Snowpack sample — Loveland Pass, Silver Plume, Colorado, USA (12/14/25, 10:50 AM MST)
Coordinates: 39.664, -105.882
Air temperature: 36 °F
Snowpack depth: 67 cm
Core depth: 10 cm
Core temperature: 50 °F
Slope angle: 6°, slope face: 326°
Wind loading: low
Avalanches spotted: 0
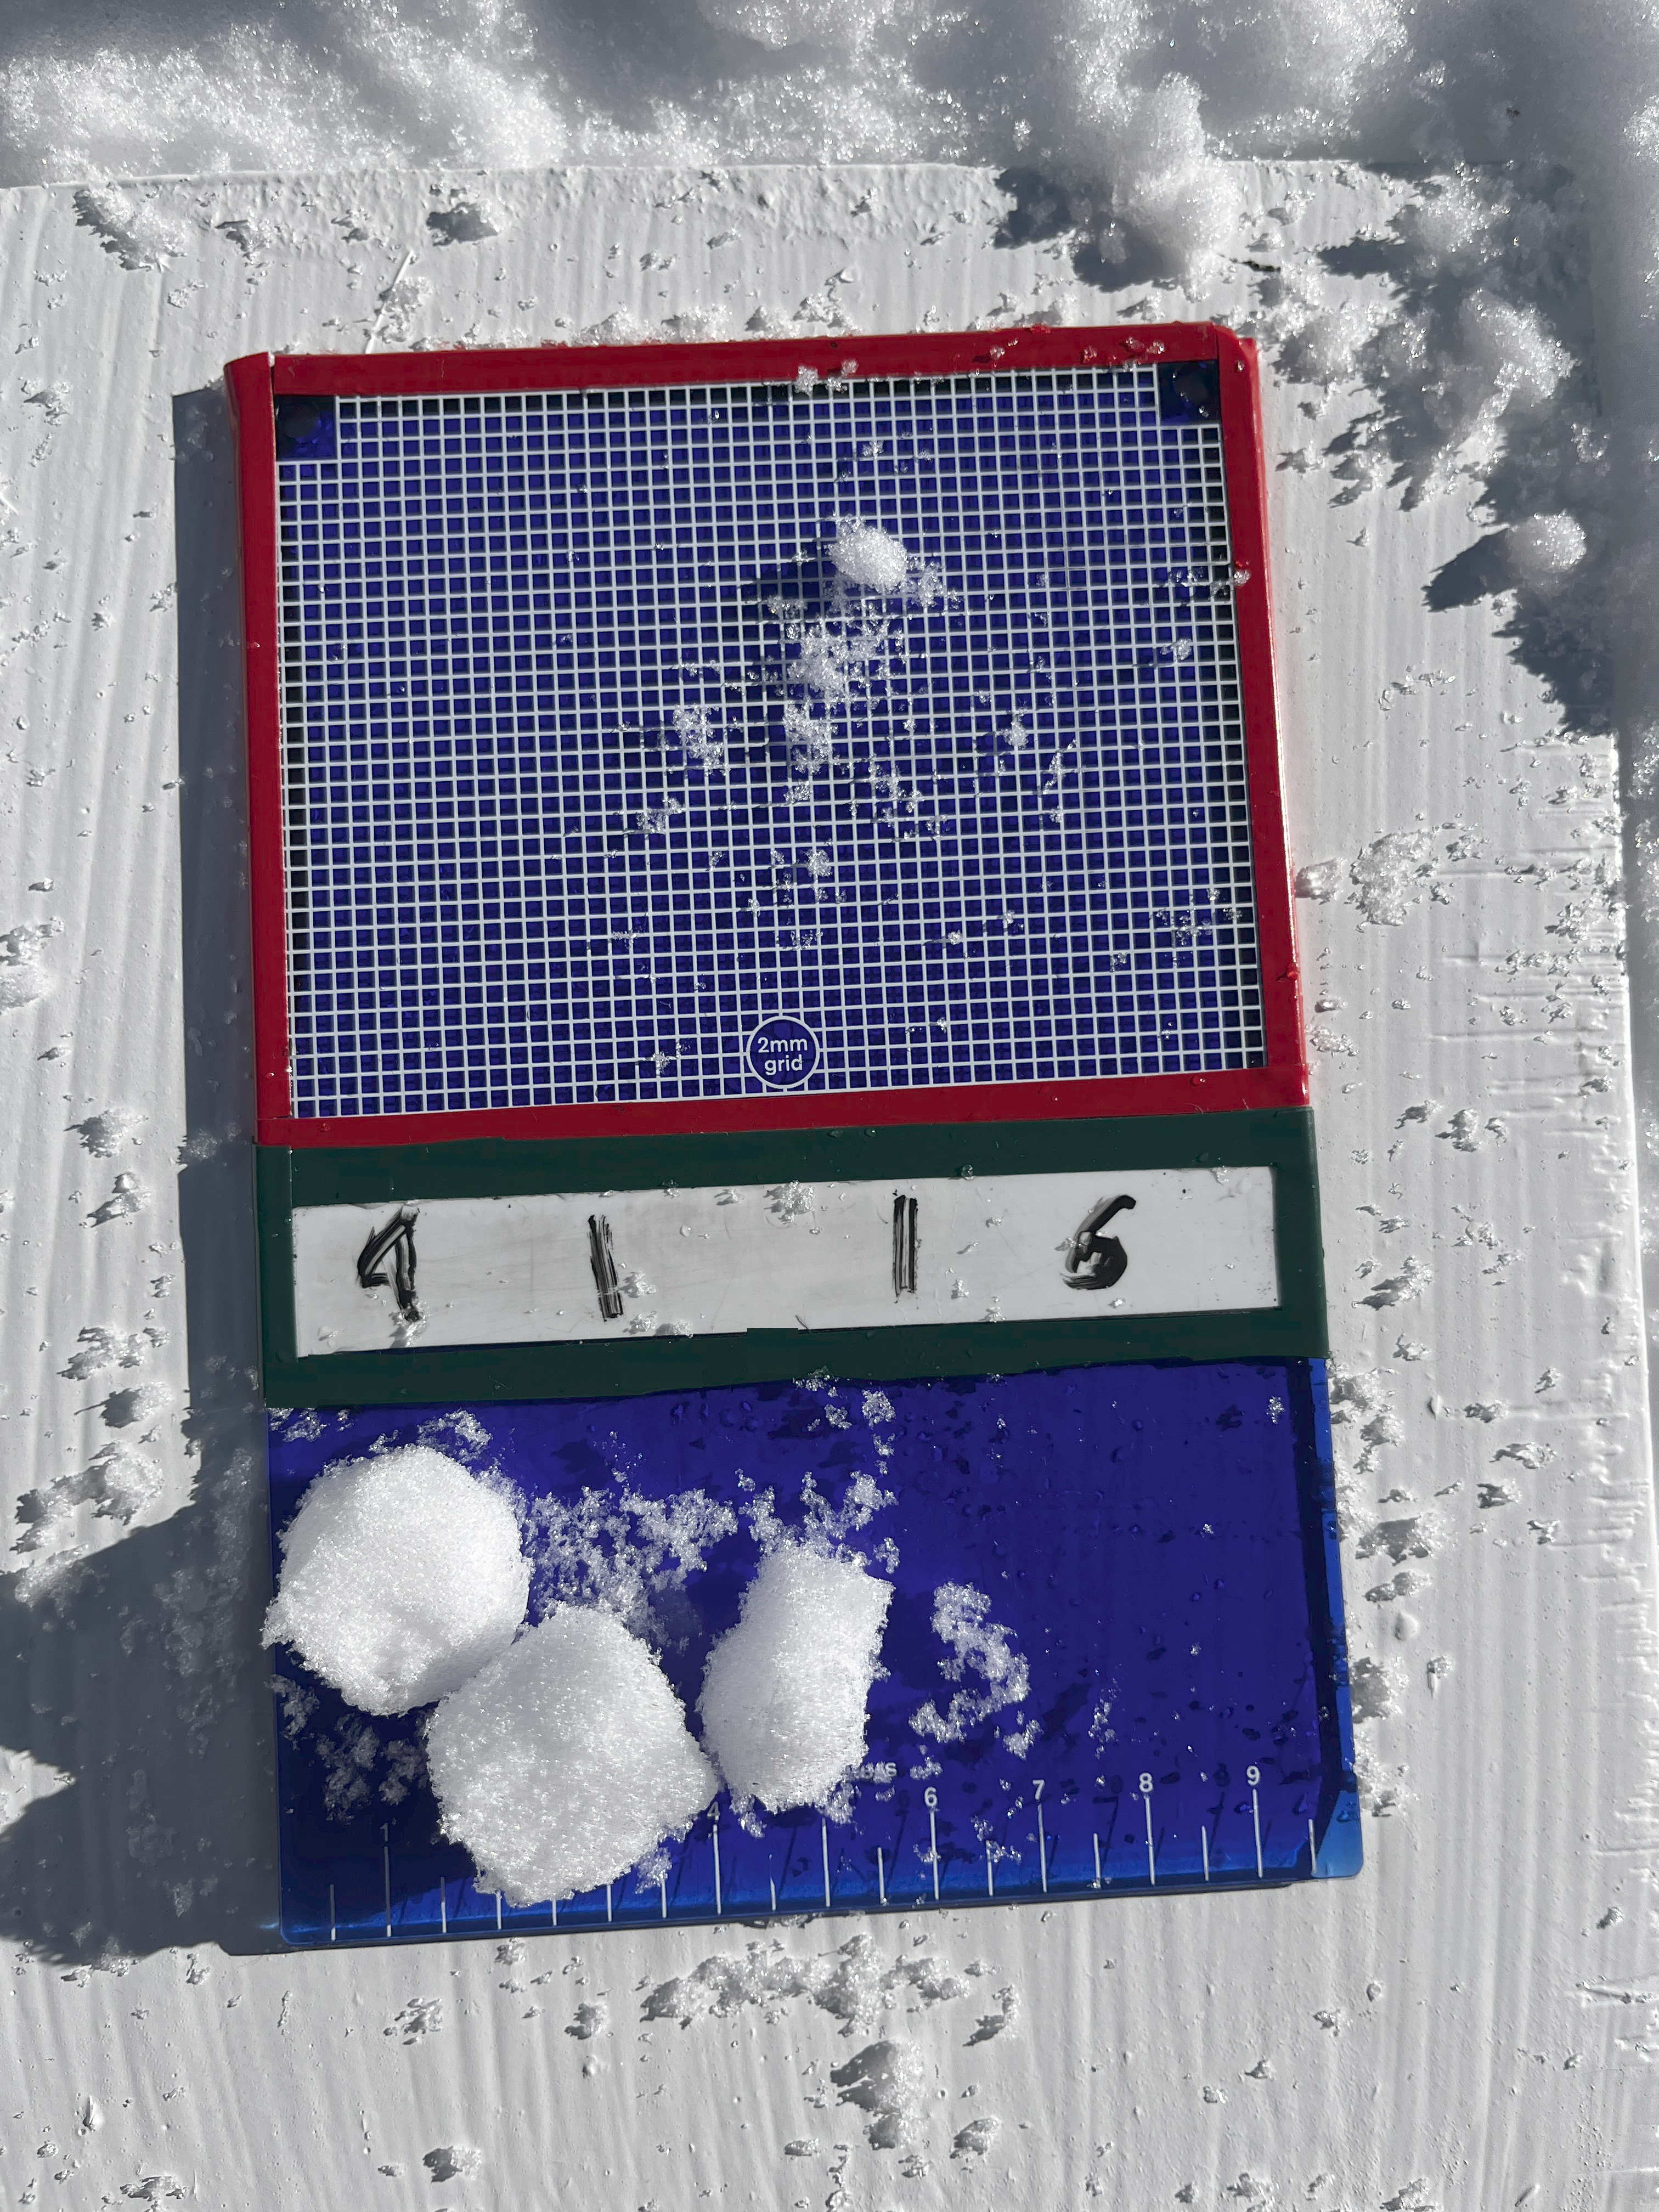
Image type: crystal_card
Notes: No avalanches spotted, very late start to the season with minimal snowpack